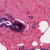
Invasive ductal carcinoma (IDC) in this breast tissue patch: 0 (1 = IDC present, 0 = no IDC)